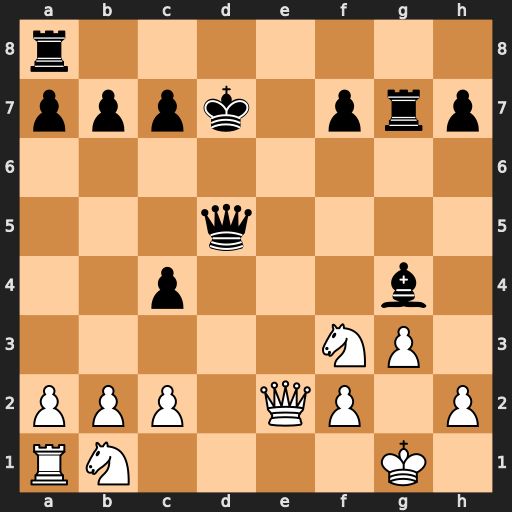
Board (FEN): r7/pppk1prp/8/3q4/2p3b1/5NP1/PPP1QP1P/RN4K1
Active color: w
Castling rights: -
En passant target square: -
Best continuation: Ne5+ Ke8 Nxg4+